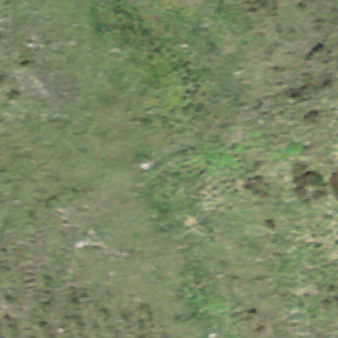
Label: other